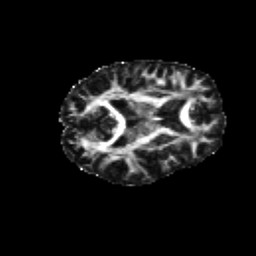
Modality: FA
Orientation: axial
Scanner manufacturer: siemens
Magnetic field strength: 3 T
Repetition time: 6.8 s
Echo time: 0.093 s